Question: I am trying to add padding to a box via:
'''
.p-box-header{
border: 1px solid orange;
float: left;
width: $p-box-width;
padding: 0px 0px 0xp 20px;
}
'''
and it looks like this:

The 'Food' header is adding 20px to it's width. This didn't happen in box below. Why is this happening and how can I prevent?
thx
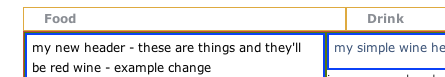
Answer: : You wrote "0xp" and not "0px". If this doesn't solved your problem, then read the following.
You should take a look at a CSS3 property called .
This forces the browser to render the box with the specified width and height, and place the border and padding inside the box.
'''
-webkit-box-sizing: border-box; /* Safari/Chrome, other WebKit */
-moz-box-sizing: border-box; /* Firefox, other Gecko */
box-sizing: border-box; /* Opera/IE 8+ */
'''
More infos here : <URL>